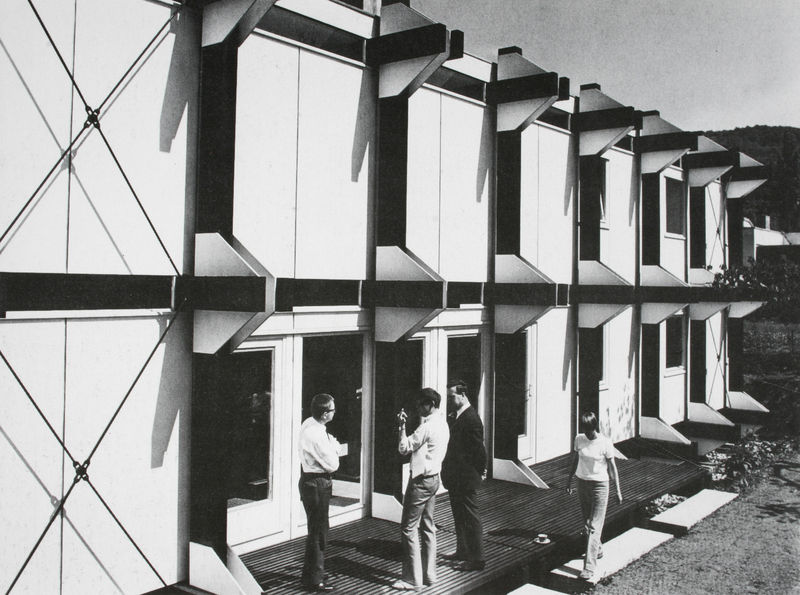
Titel: Fassadenansicht
Künstler: Wolfgang Döring
Standort: Bad Honnef
Institution: Haus Mayer-Kuckuck
Schlagwörter: gruppe, himmel, schatten, weiß, menschen, frau, grau, licht, männer, schwarz, terasse, gebäude, haus, weg, anzug, hemd, architektur, hügel, sonne, terrasse, sommer, fassade, unterhaltung, moderne, linien, hof, besucher, dielen, planken, seile, gäste, detail, bohlen, platte, foto, fotografie, photographie, wände, veranda, wohnhaus, gerüst, kreuz, schwarzweiß, photo, konstruktion, siedlung, diagonale, platten, träger, aufnahme, fertigteile, container, reihenhaus, stahlseil, element, auskreuzung, aussteifung, bangkirai, eelementbau, eigentümer, einfamlienhaus, stahleisle, symmettrie, verspannung platten, wachsmann, windverband